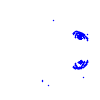
Particle: electron